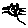
Label: cat